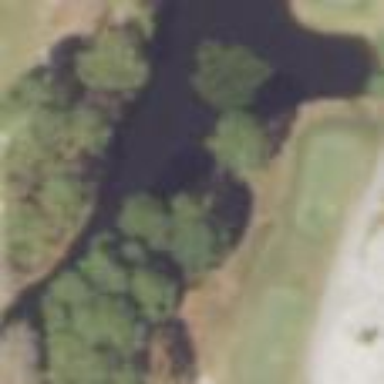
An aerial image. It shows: Scenic view of water hazard on golf course. The natural water feature adds beauty to the landscape.